Question: This is my HTML
'''
<div class="one">...</div>
<div class="two">...</div>
<div class="three">...</div>
<div class="four">...</div>
<div class="five">...</div>
'''
How can I get this image by using only CSS? I guess with 'float', but how can I get the fifth div next to the first one?
Changing the HTML is NOT (!) an option.

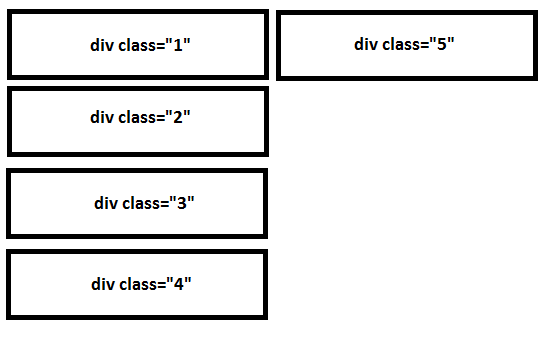
Answer: My first comment would be that class names start with a number, so I really hope that you edit the HTML for that. To answer your question ignoring this fact, if each element has a class, this is pretty simple. Just do this:
'''
div {
float: left;
width: 200px;
height: 100px;
border: 1px solid #000;
display: block;
clear: left; }
div.5 {
float: none;
clear: none;
display: inline-block; }
'''
Preview: <URL>